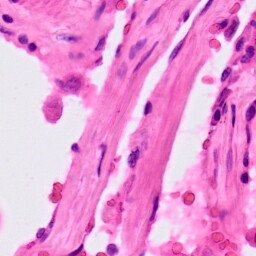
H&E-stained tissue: Lung